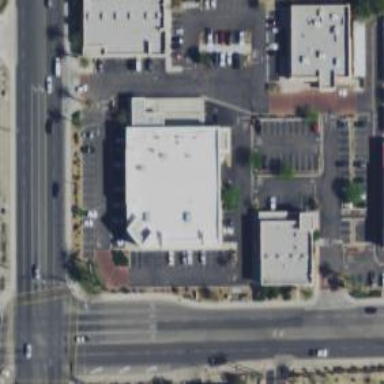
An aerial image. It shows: Healthcare clinic is depicted in the image.